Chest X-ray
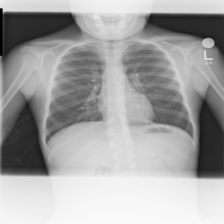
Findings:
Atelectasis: negative
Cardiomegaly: negative
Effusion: positive
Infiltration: negative
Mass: negative
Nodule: negative
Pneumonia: negative
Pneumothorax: negative
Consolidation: negative
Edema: negative
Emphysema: negative
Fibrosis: negative
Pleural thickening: negative
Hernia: negative